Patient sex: F
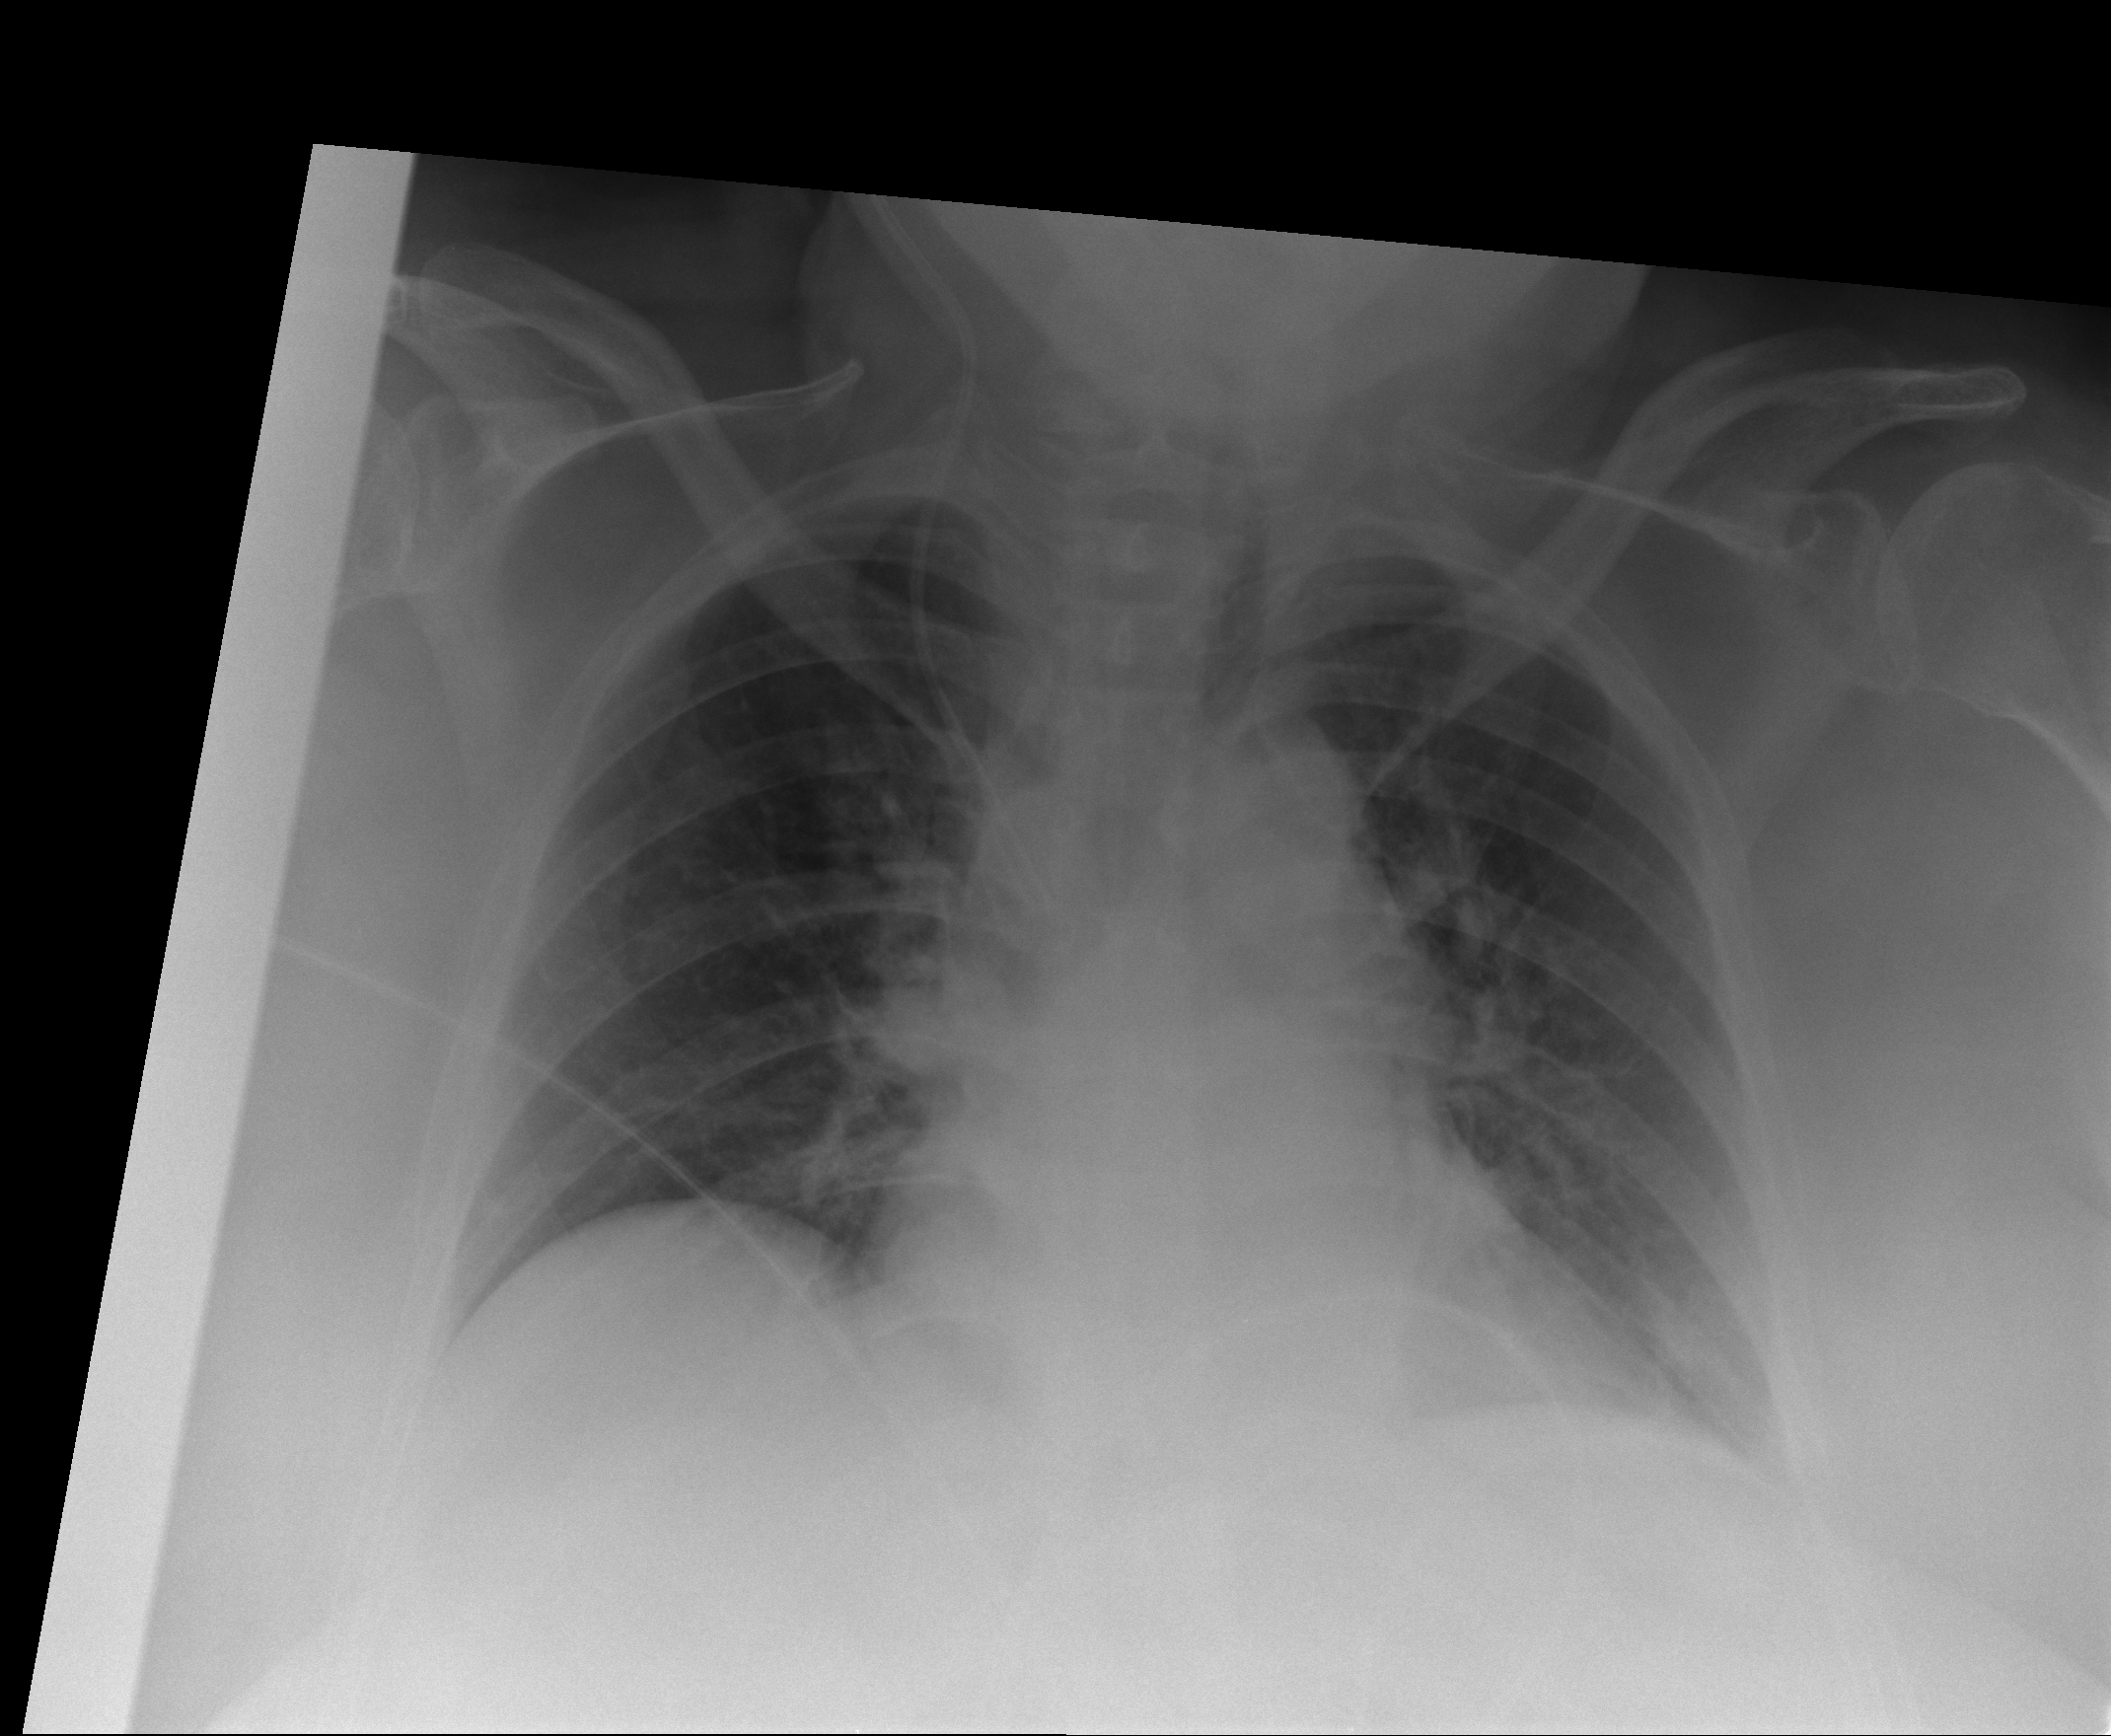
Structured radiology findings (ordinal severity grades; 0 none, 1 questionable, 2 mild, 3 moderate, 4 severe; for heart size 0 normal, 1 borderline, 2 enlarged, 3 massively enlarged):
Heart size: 0
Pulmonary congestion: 0
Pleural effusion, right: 0
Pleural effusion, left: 0
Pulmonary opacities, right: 0
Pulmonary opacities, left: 0
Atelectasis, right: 0
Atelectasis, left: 2